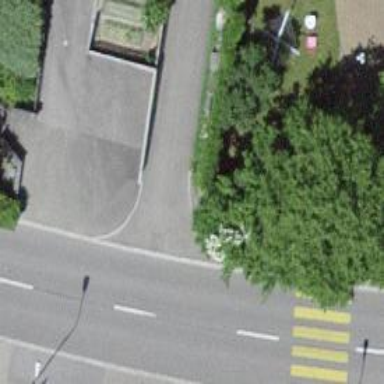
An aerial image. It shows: Asphalt alley road designated as service road.